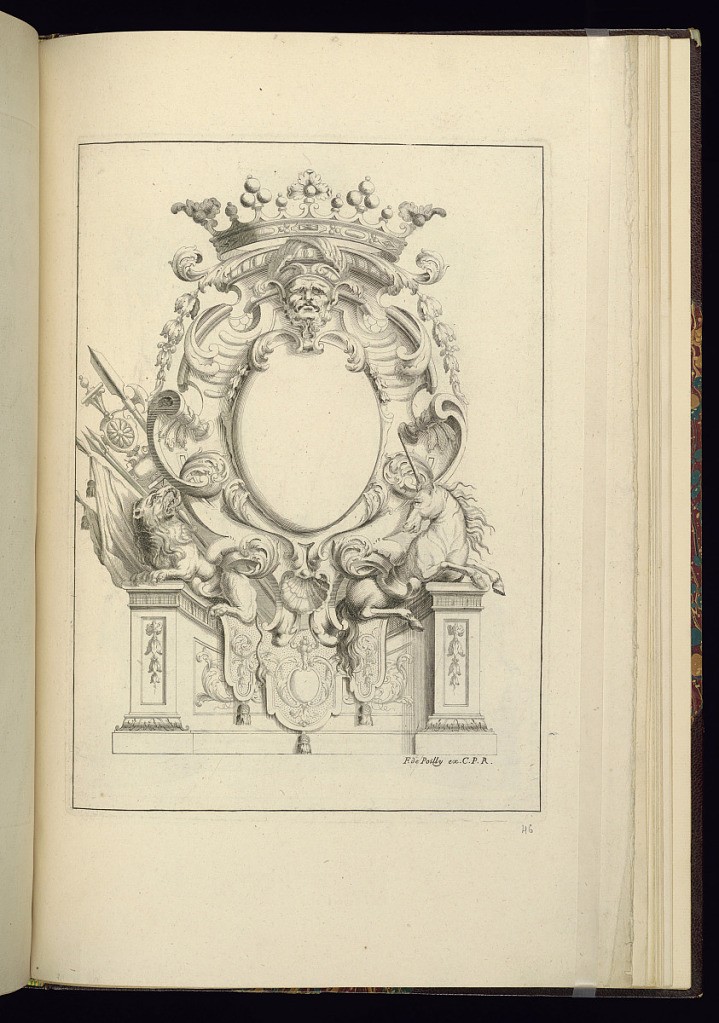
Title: Cartouche Design
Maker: Jean-Bernard Turreau, French, 1672 - 1731
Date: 1716-19
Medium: Etching on laid paper
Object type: Print
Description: Design for a cartouche framed by a crown, mascaron (mask), unicorn, lion, spears, draped textile with tassels, fluting, scrolling leaves (rinceaux), foliate scrolls, fleurons, c-scolls, and festoons of leaves. The plate is signed.